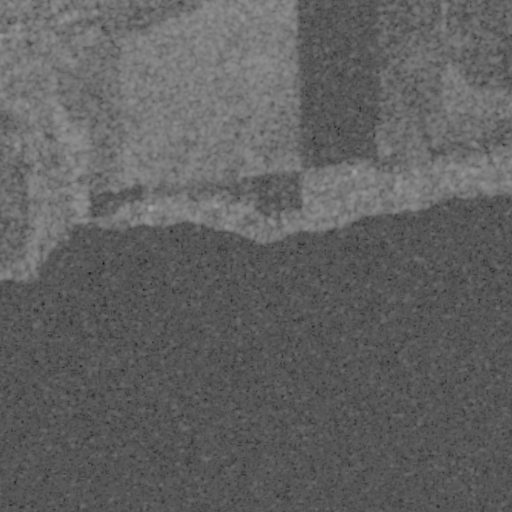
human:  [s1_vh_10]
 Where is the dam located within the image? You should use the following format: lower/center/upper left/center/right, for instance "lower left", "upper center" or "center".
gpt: The dam is located in the upper left of the image.
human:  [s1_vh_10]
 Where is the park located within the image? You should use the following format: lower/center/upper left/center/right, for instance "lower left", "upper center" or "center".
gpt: The park is located in the upper right of the image.
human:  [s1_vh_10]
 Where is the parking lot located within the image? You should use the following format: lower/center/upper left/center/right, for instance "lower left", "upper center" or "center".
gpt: There is no parking lot in the image.

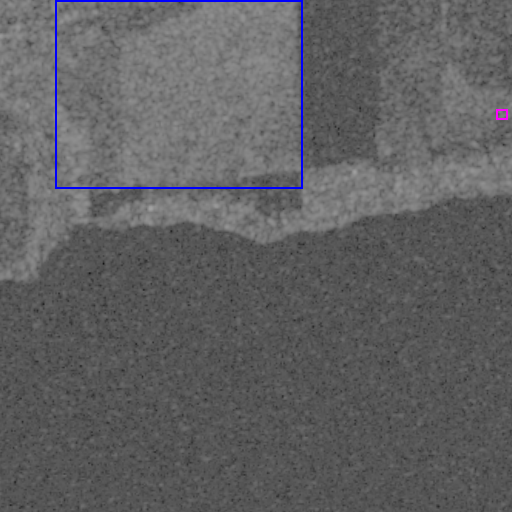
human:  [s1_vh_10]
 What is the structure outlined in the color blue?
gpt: The structure outlined in blue is a crop field.
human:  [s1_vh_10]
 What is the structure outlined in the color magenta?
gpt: The structure outlined in magenta is a park.
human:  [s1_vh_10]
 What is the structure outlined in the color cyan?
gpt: There is no cyan outline.